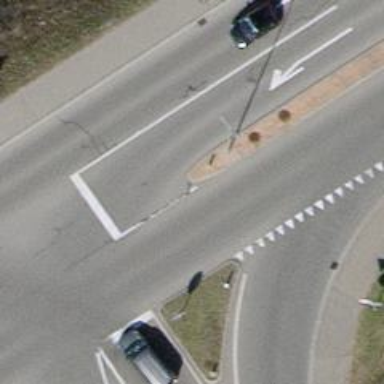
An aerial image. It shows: Secondary link road with asphalt surface.